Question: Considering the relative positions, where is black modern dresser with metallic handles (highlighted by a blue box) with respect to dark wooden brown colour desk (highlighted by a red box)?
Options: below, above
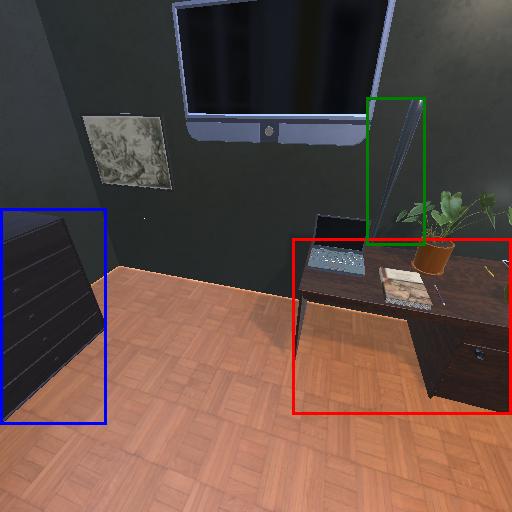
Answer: below